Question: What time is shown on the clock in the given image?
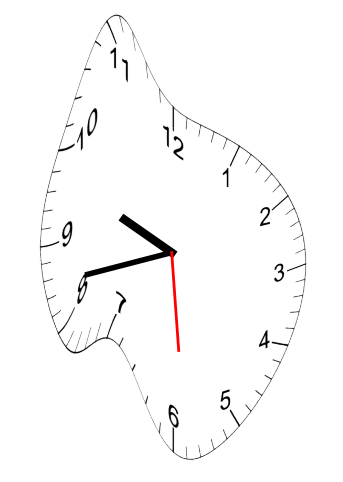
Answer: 09:42:29